Question: I have production Jenkins installed on RedHat server, with many Linux Slaves.
Git plugin works flawlessly on Linux slaves but I didn't find any way to make it autoinstall git on Windows slaves (like it does in Java,Maven and Ant).

If I can only make the Run Command work on Windows - this could be great... but it seems to run as sh - which is no good for Windows.
This makes me install git manually whenever I want to add Windows slave, which is no fun at all (don't ask why, I just can't create Windows image with git built-in).
Do you know of any solution?
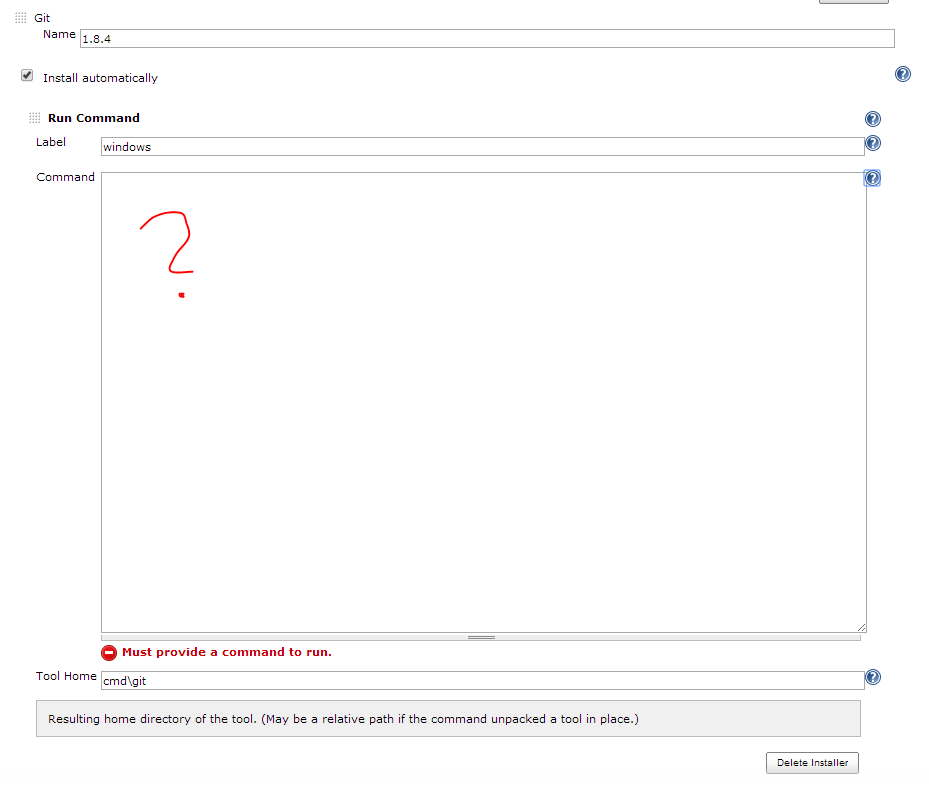
Answer: Either move to Jenkins core <URL>.